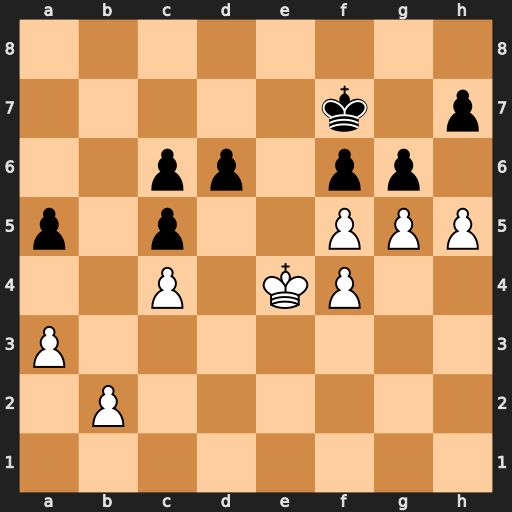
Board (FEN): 8/5k1p/2pp1pp1/p1p2PPP/2P1KP2/P7/1P6/8
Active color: w
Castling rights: -
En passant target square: -
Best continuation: fxg6+ hxg6 h6 fxg5 fxg5